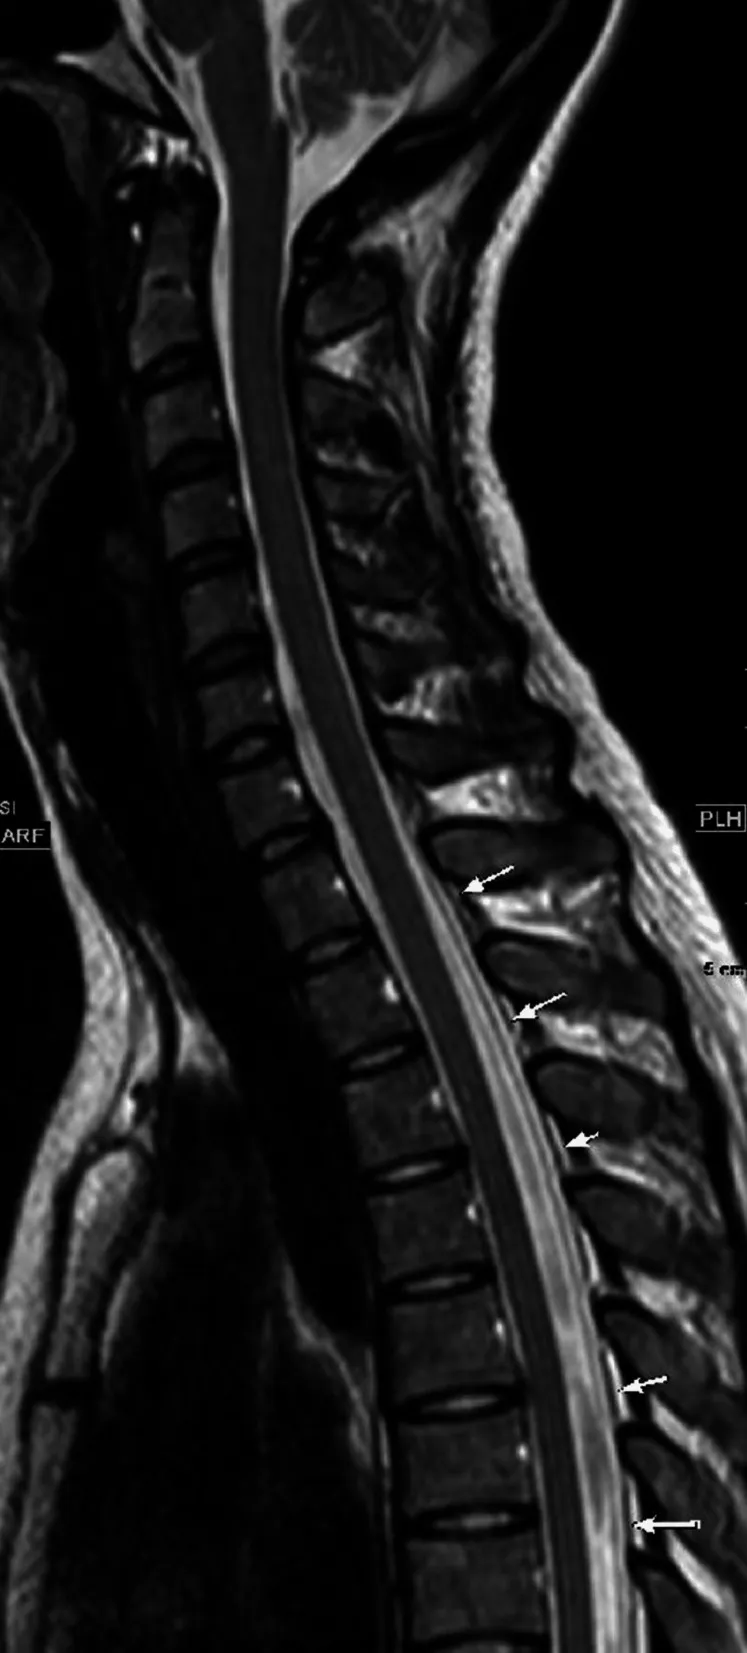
Magnetic resonance imaging myelography sagittal T2 shows fluid accumulation in the epidural space around T1-7.
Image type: radiology (mri)